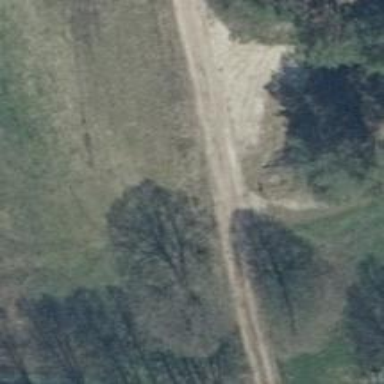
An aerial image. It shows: Sandy track with grade 4 tracktype.